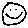
Label: smiley face